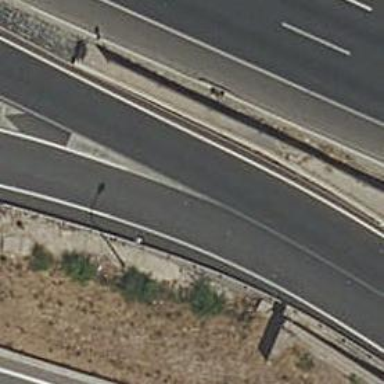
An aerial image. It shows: Motorway link.